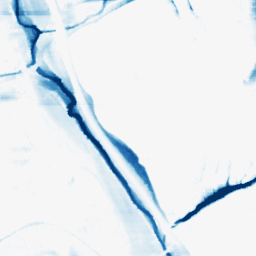
Category: morphological
Decomposition family: morphological_rect
Decomposition parameters: operation: closing
width: 50
height: 10
Upsampling method: bilinear
Upsampling parameters: scale: 4
Upsampling scale: 4